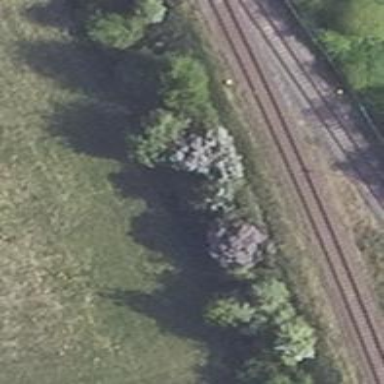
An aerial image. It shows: Row of deciduous broadleaved trees.